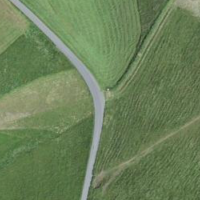
EUNIS habitat code: 24
Species observed at this site:
Veronica filiformis